Interaction volume radius: 10 \u00c5
Interaction volume height: 15 \u00c5
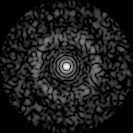
Disorder parameter: 0.8455